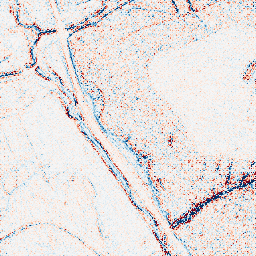
Category: multiscale
Decomposition family: dog_multiscale
Decomposition parameters: sigma_ratio: 1.4
n_scales: 3
base_sigma: 0.5
Upsampling method: regularized
Upsampling parameters: scale: 2
lambda_reg: 0.1
Upsampling scale: 2